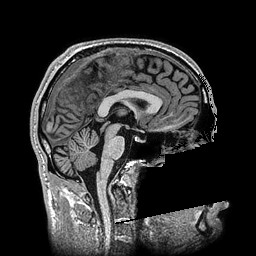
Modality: T1w
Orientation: sagittal
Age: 36
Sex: male